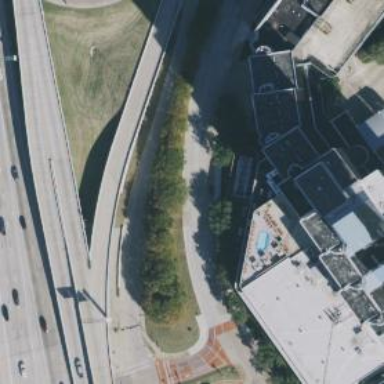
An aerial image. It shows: Secondary link road with separate sidewalks.